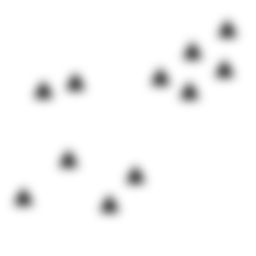
Squares: 0
Triangles: 11
Stars: 0
Total shapes: 11